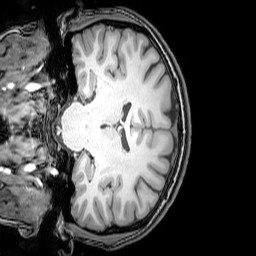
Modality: T1w
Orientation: coronal
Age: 24
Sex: female
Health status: healthy
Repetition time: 0.081 s
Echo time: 0.037 s